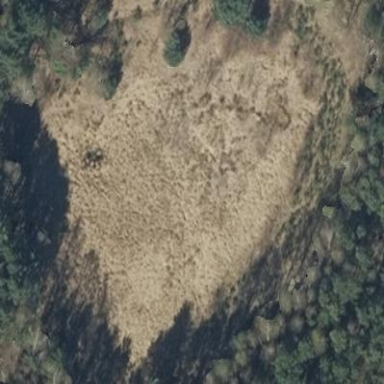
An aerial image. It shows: Marshy wetland area.